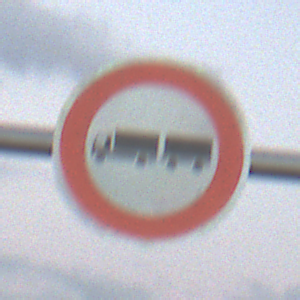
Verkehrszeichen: VerbotLastkraftwagenMitAnhaenger
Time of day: SunriseSunset
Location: Outdoor (Nature)
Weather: PartlyCloudy
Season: NotSpecified
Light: Natural